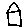
Label: house